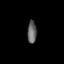
Tissue: lung
Cell type: T cells
Senescence score: 0.2046
Nuclear area (px): 205
Mean DAPI intensity: 98.507